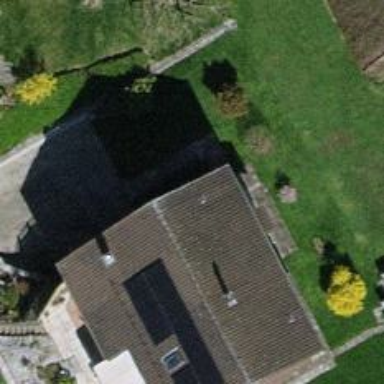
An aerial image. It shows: Detached building with gabled roof.